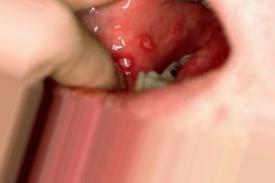
Condition: Mouth Ulcer